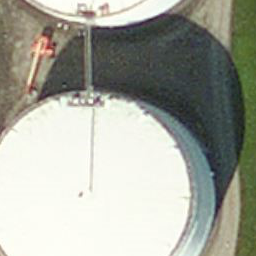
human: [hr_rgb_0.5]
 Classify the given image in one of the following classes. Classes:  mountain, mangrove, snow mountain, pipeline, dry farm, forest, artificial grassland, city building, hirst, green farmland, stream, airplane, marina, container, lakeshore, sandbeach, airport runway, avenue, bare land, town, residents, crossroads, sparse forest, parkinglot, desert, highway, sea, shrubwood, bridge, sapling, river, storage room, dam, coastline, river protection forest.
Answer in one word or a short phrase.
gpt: storage room